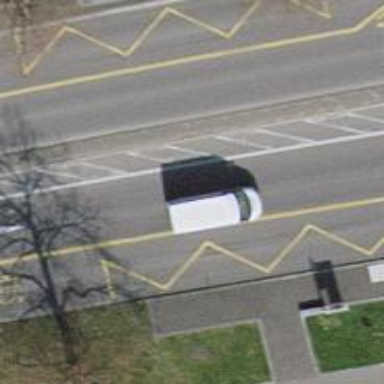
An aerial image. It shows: Bus stop with designated public transport stop position.